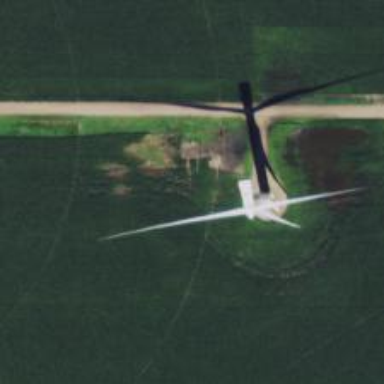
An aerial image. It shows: Wind generator powered by wind. The generator type is horizontal axis and it uses wind turbines.